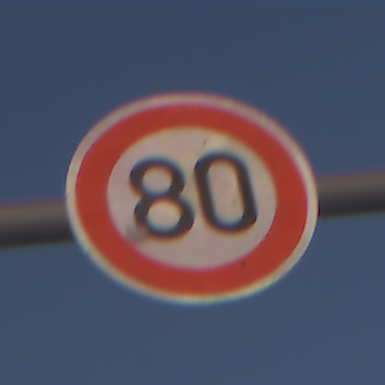
Verkehrszeichen: Geschwindigkeit80
Umgebung: Outdoor, Nature
Tageszeit: SunriseSunset
Wetter: Clear
Licht: Natural
Jahreszeit: NotSpecified
Kontrast: LowContrast